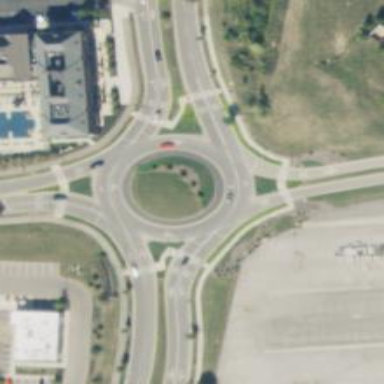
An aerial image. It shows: Secondary road leading to roundabout.